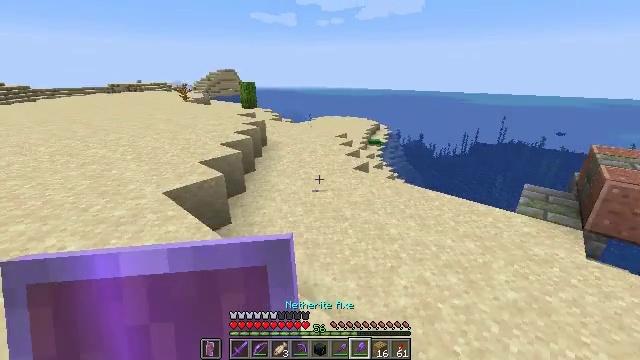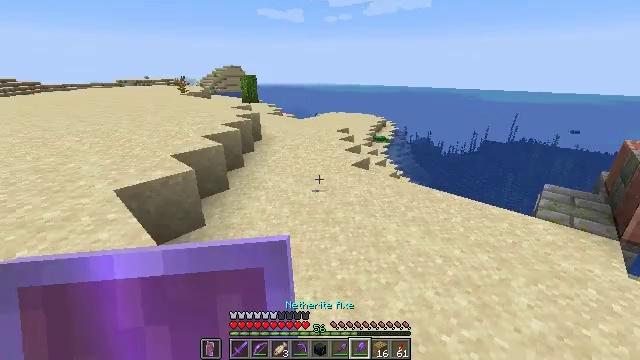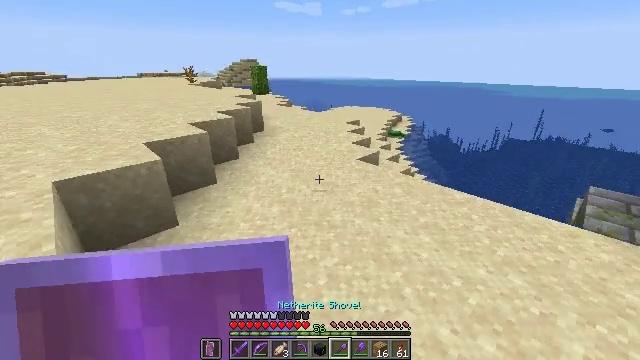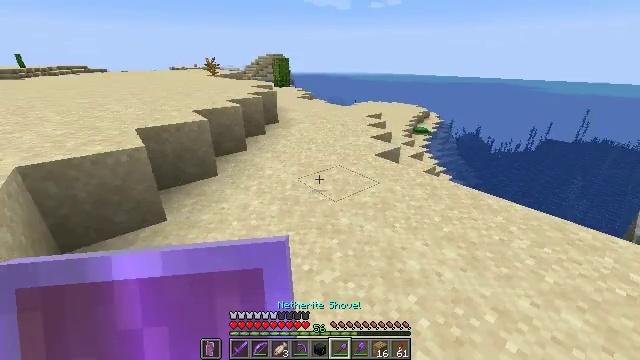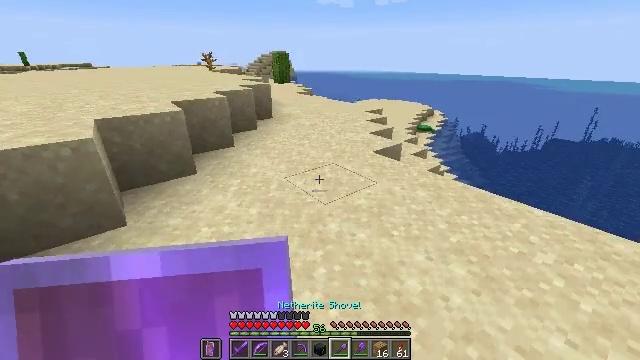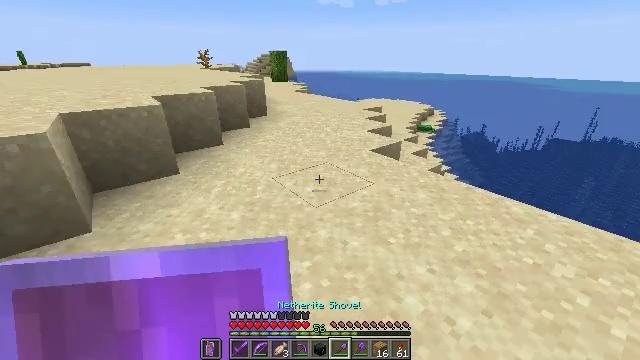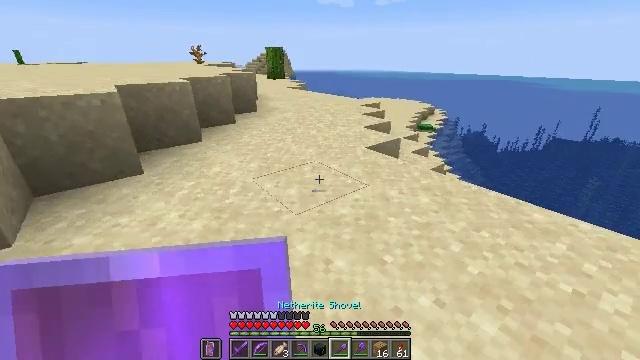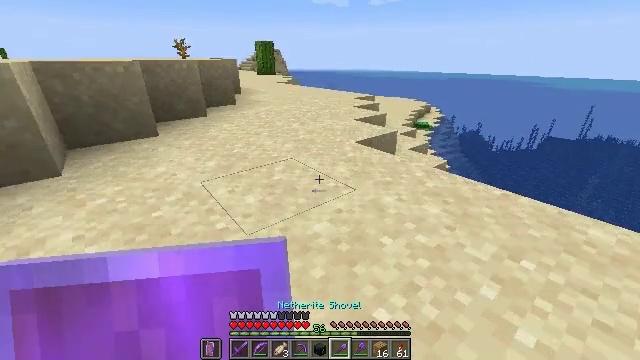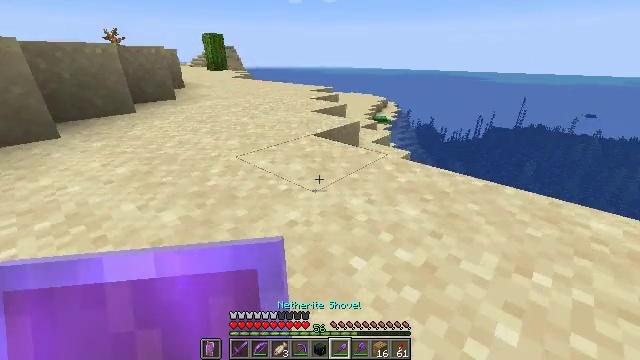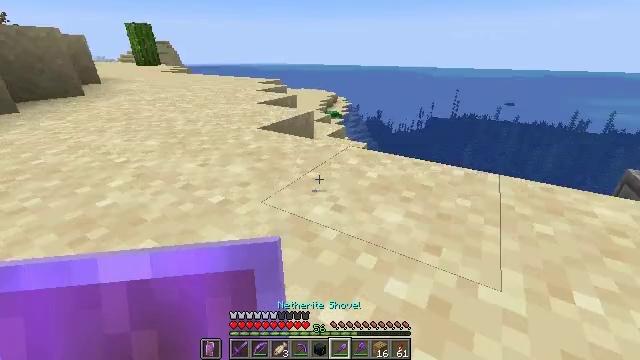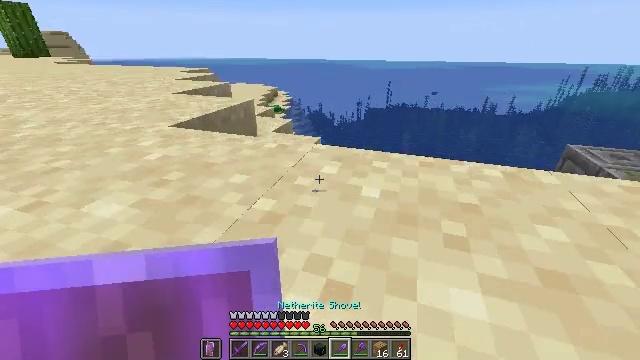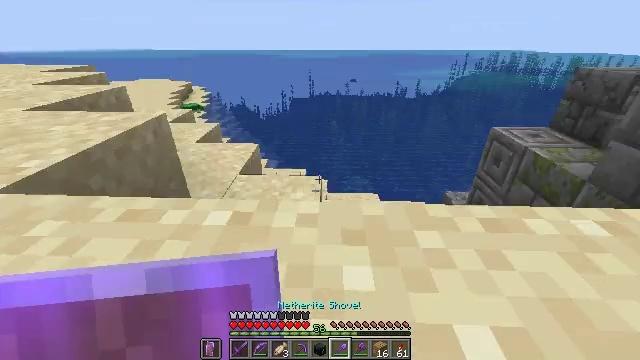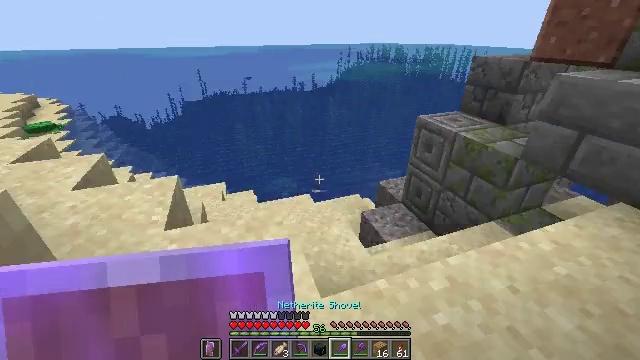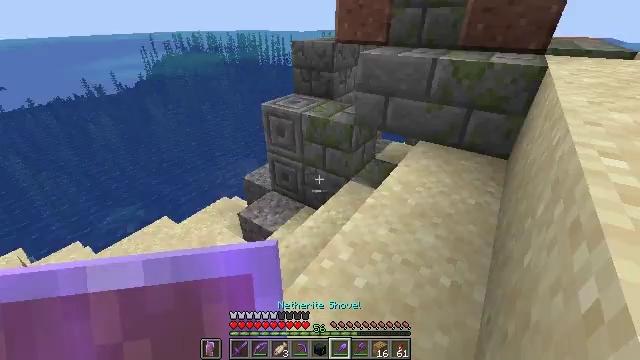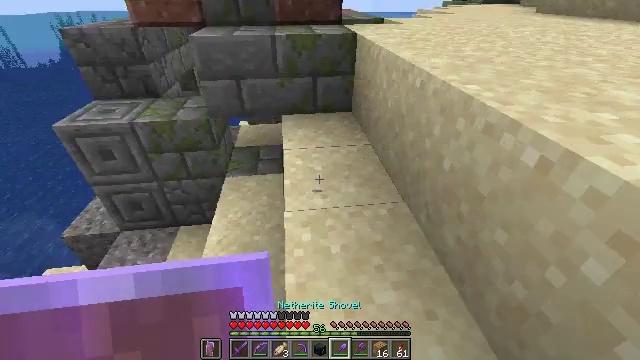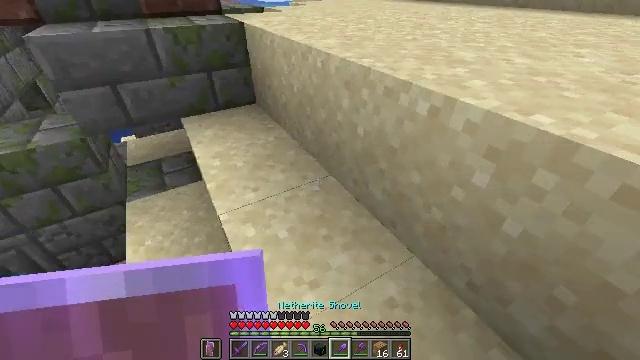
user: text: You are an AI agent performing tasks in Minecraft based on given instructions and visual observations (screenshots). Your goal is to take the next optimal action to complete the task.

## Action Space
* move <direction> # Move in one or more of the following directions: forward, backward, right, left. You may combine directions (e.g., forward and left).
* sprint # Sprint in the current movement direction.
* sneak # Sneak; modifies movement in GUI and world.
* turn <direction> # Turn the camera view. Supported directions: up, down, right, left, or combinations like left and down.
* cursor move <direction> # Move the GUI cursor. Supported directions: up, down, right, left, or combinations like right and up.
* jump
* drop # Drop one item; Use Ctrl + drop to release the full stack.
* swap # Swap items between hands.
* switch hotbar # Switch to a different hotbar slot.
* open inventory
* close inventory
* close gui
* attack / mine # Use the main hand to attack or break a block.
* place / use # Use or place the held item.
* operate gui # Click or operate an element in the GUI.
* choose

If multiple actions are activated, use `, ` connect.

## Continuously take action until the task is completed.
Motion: motion action
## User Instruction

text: Break the gravel block.
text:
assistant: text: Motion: turn left
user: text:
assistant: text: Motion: turn left and down
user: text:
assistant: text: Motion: turn left
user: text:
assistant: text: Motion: no_op
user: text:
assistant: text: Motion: no_op
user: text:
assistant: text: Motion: no_op
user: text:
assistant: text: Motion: no_op
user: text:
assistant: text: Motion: turn right
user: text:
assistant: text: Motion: turn right
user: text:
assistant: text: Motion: turn right and down
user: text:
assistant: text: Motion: turn right and down
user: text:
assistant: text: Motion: turn right and down
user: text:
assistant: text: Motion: turn right and down
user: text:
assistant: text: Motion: turn right and down
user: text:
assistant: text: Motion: turn right and down
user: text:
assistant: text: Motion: turn right
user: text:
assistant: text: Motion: turn right
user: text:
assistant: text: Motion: turn right
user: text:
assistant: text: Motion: no_op
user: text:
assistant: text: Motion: no_op
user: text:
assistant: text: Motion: no_op
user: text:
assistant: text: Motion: no_op
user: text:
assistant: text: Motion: no_op
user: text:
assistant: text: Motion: no_op
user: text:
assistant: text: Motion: turn left
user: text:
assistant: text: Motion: no_op
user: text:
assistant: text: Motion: no_op
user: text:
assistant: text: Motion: no_op
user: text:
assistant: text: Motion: no_op
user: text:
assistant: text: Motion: no_op